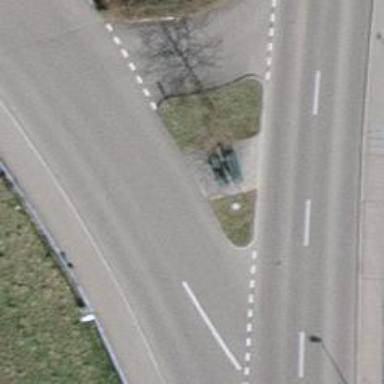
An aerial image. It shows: Bench.